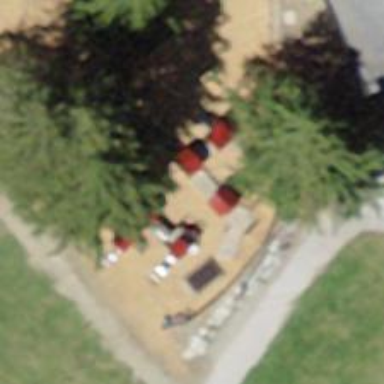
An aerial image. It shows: Playground with playhouse.